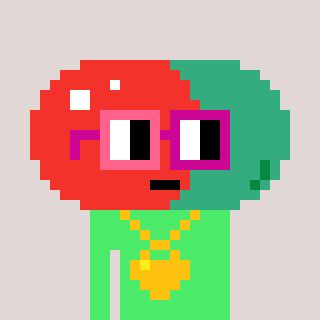
a pixel art character with square pink and red glasses, a pill-shaped head and a teal-colored body on a warm background